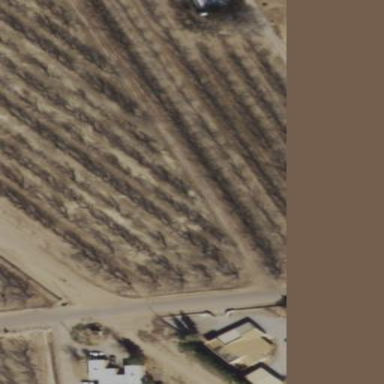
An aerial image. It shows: Orchard.